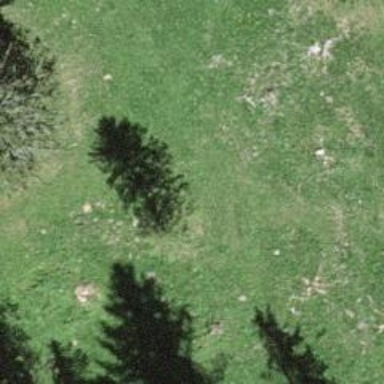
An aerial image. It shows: Single tag "natural: tree."